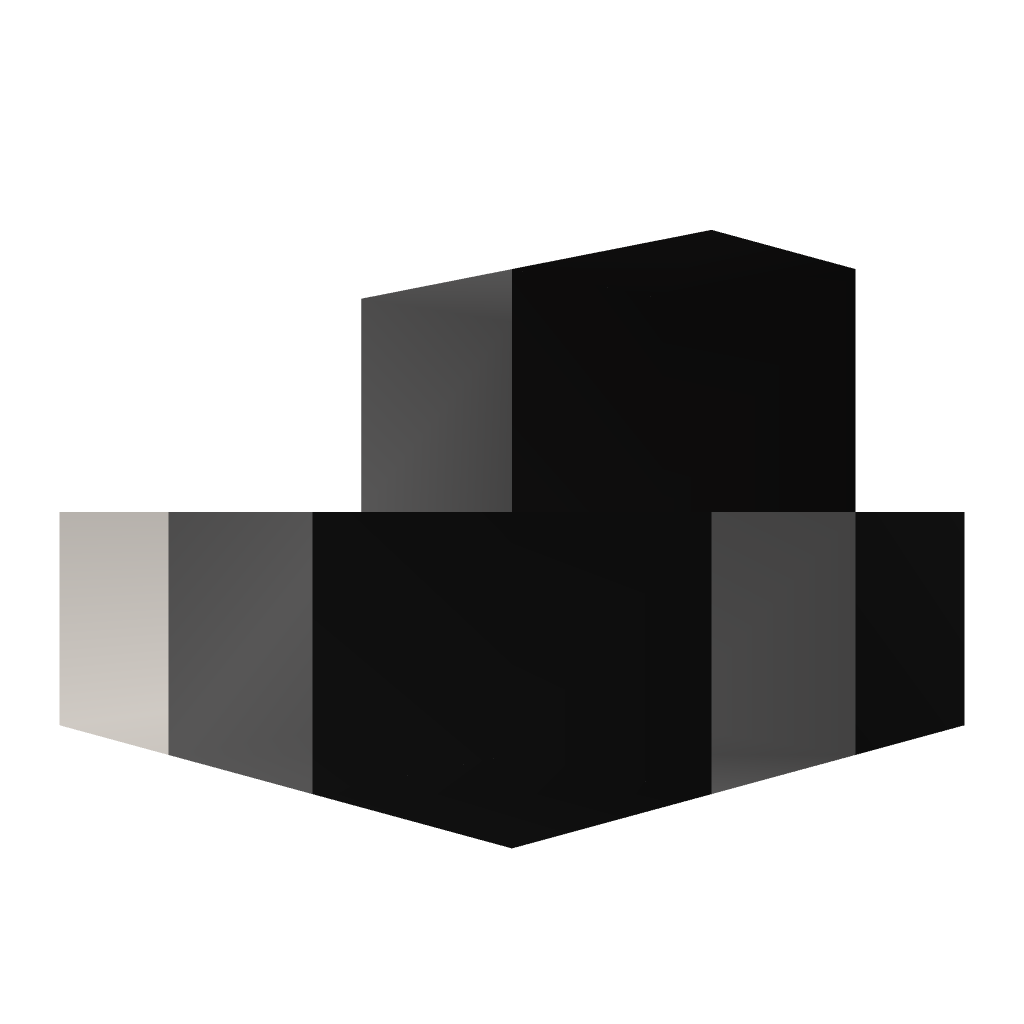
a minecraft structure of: Mini TNT cannon